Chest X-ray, AP view. Patient: 16 years old, sex M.
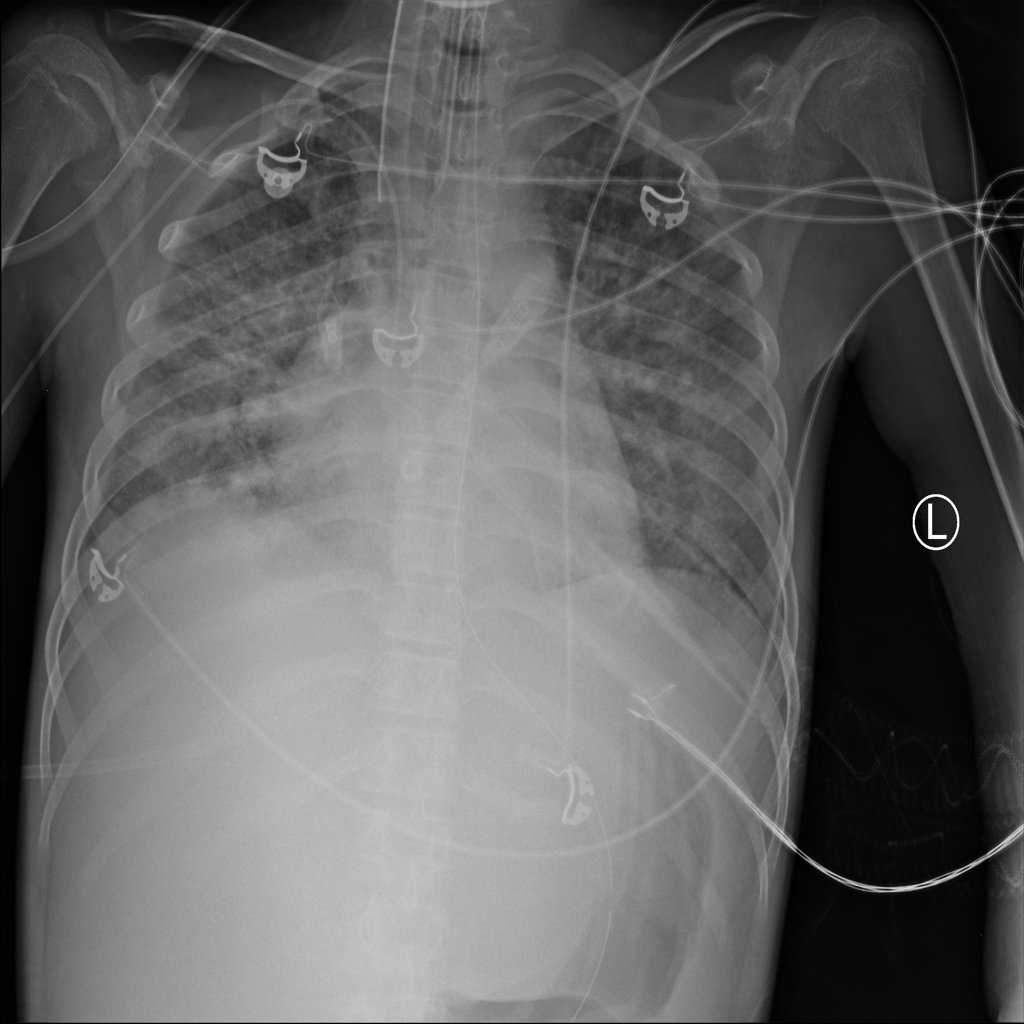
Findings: Infiltration